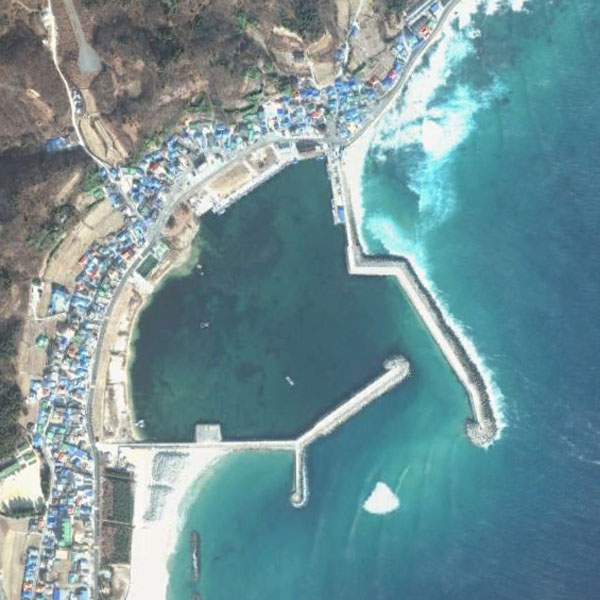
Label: Port